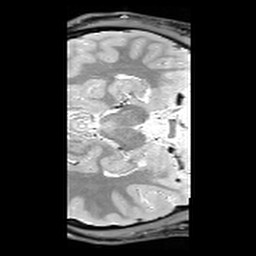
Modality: PDw
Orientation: axial
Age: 26
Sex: male
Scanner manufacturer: siemens
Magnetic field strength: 3 T
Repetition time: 6.49 s
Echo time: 0.016 s